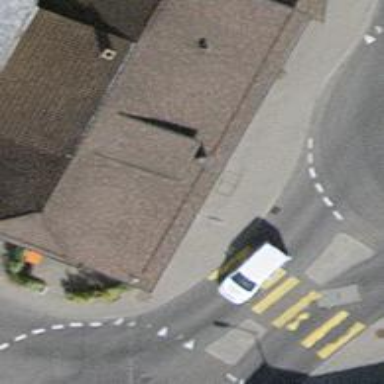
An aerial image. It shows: Restaurant.